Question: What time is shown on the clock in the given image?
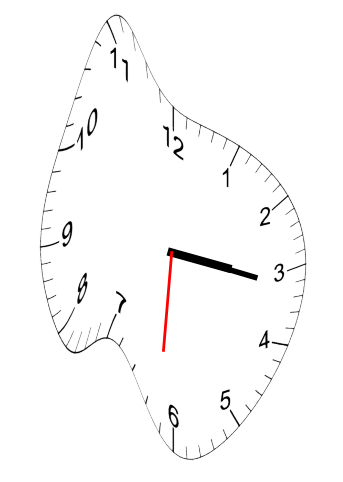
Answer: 03:16:31